Question: I was able to style mat-menu by adding the following to CSS file:
'''
.toolbar-menu + * .cdk-overlay-pane > div.mat-menu-panel > div.mat-menu-content {
background-color: rgb(30, 33, 41) !important;
button.mat-menu-item {
color: #989FA2;
font-size: 12px;
font-family: 'Roboto', sans-serif;
font-weight: 600;
height: 28px;
line-height: 28px;
}
}
'''
In HTML:
'''
<mat-menu #userMenu="matMenu" [overlapTrigger]="false" backdropClass="toolbar-menu">
'''
However, this doesn't work for nested menu. My HTML looks like:
'''
<button mat-menu-item [matMenuTriggerFor]="configurations">Configuracoes</button>
...
<mat-menu #configurations="matMenu" backdropClass="toolbar-menu">
'''
This is how it looks like:

Any solutions?
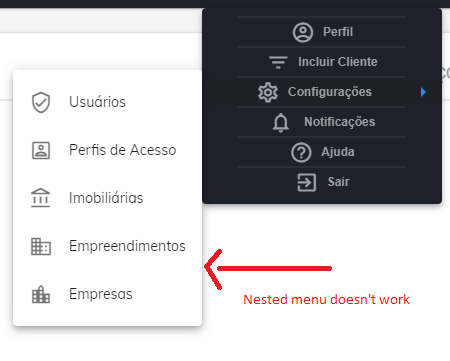
Answer: Simply use class="toolbar-menu" instead of backdropClass
and modify you css like this
'''
.toolbar-menu > div.mat-menu-content {
background-color: rgb(30, 33, 41);
button.mat-menu-item {
color: #989fa2;
font-size: 12px;
font-family: "Roboto", sans-serif;
font-weight: 600;
height: 28px;
line-height: 28px;
}
}
'''